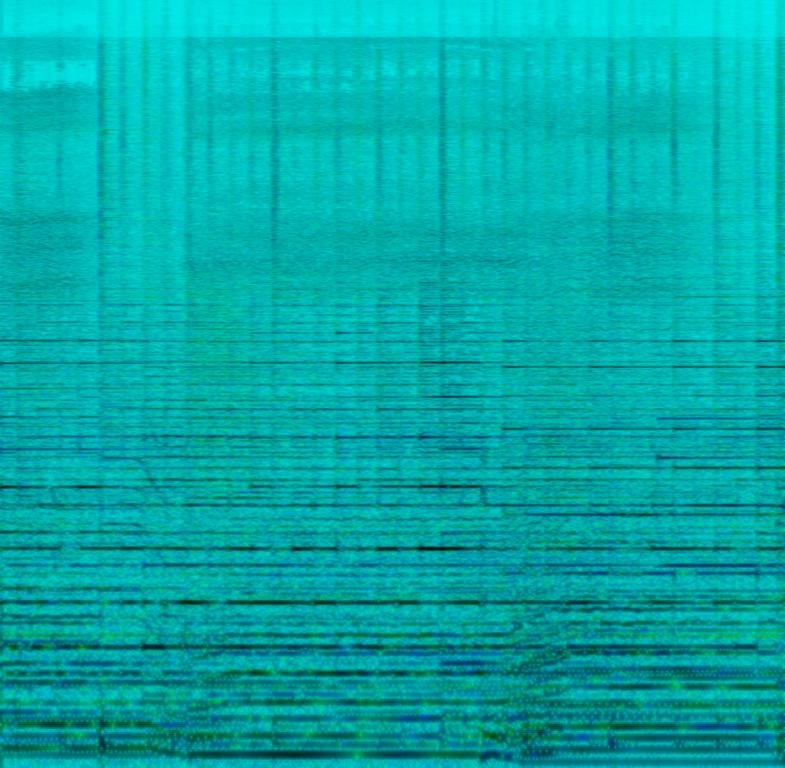
The Soft Rock song features a soulful male vocal melody over widely spread acoustic rhythm guitar, arpeggiated electric guitar melody and smooth bass. At the end of the loop there is a short snippet of the drop that consists of energetic drums and solo electric guitar melody. Right before the drop, the drums are slowly fading into the drop. Overall it sounds passionate, soulful, emotional and energetic.